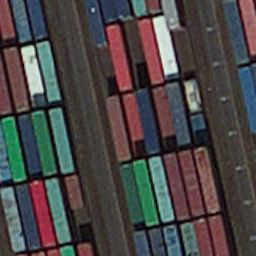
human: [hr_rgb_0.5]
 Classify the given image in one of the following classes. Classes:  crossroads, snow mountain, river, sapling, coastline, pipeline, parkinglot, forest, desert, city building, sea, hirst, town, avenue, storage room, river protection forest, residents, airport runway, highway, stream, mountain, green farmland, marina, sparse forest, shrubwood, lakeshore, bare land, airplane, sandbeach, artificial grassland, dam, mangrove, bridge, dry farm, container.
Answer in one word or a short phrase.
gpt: container